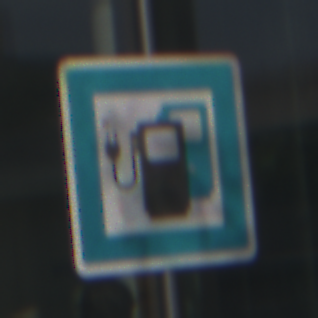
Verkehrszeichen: LadestationFuerElektrofahrzeuge
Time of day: MorningAfternoon
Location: Outdoor (Urban)
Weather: PartlyCloudy
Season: NotSpecified
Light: Natural